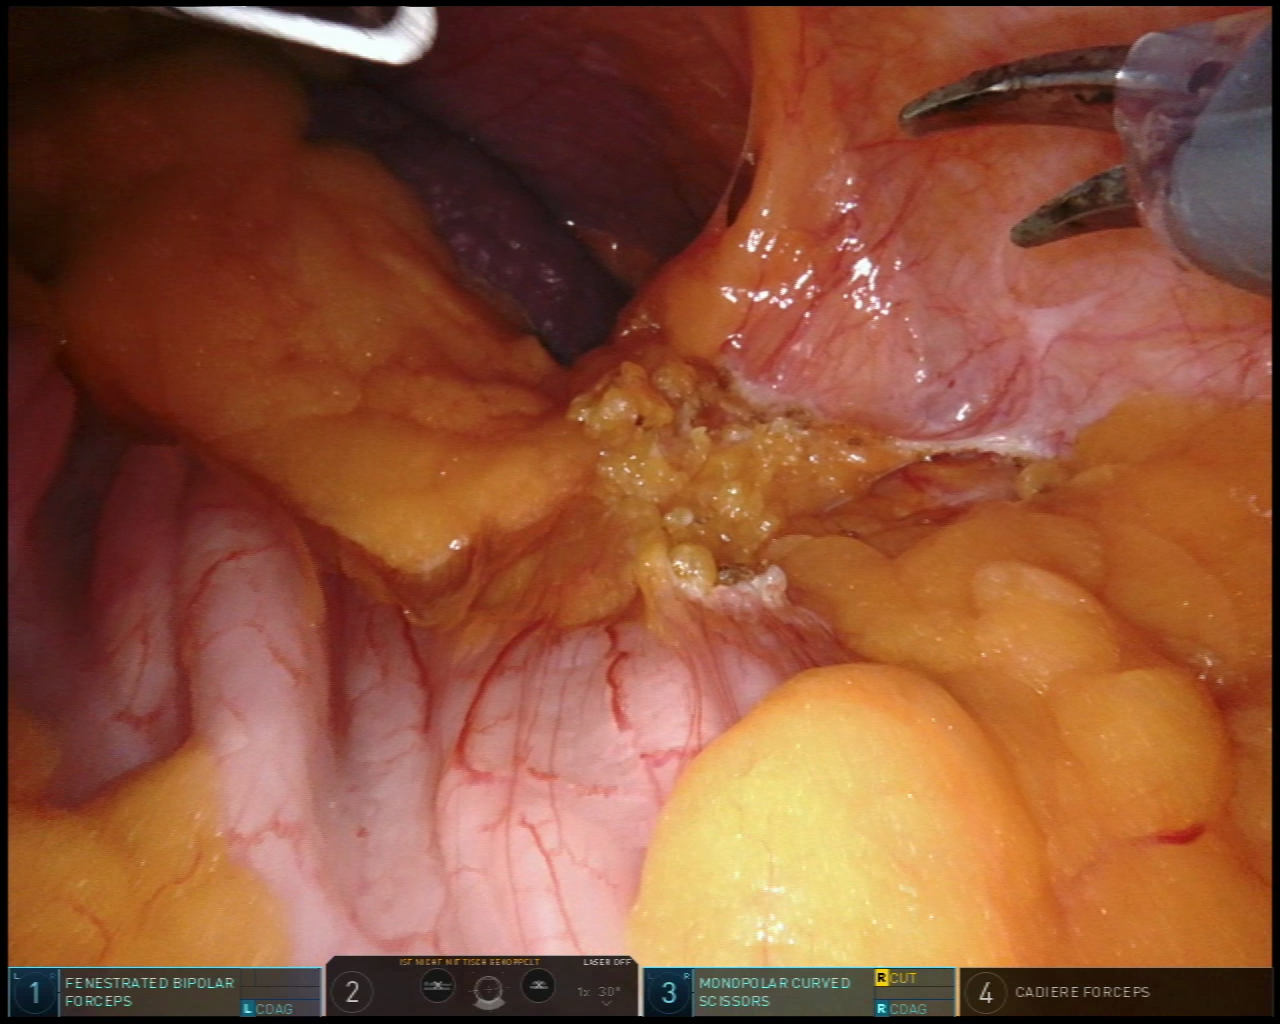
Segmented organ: spleen
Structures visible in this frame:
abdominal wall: yes
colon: yes
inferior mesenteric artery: no
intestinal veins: no
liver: no
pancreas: no
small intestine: no
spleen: yes
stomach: no
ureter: no
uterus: no
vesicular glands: no